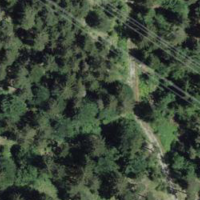
EUNIS habitat code: 43
Species observed at this site:
Salvia glutinosa